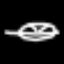
Label: leaf